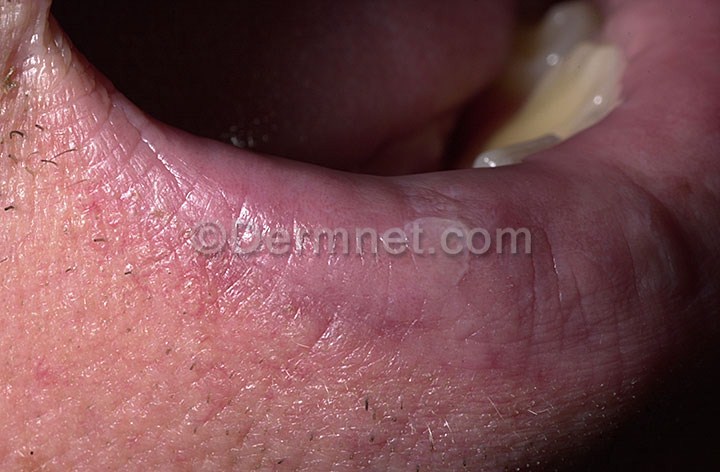
Disease: Actinic Keratosis Basal Cell Carcinoma and other Malignant Lesions